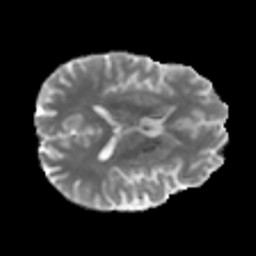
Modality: MD
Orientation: axial
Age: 39
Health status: ill
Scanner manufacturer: philips
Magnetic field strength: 3 T
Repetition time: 9 s
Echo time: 0.127 s